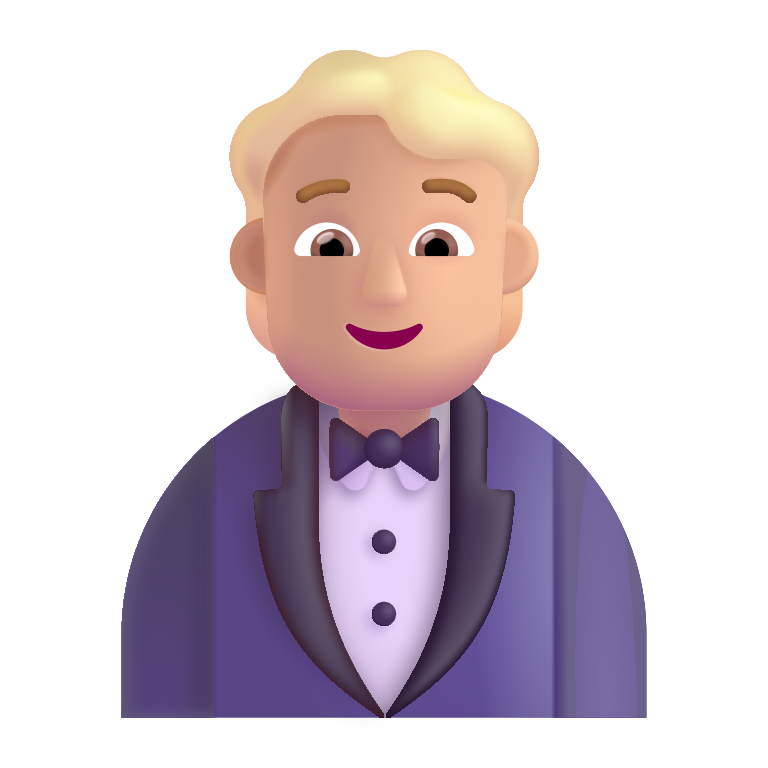
person in tuxedo color  light